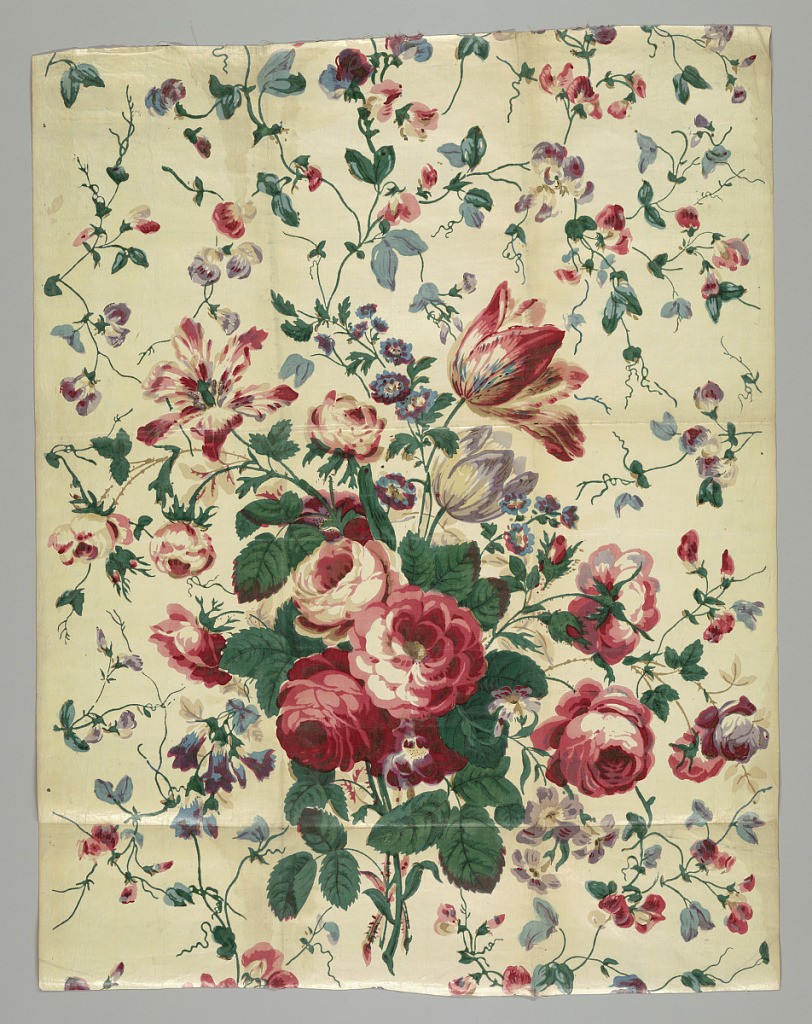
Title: Textile
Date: late 19th century
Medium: cotton Technique: printed on plain weave, glazed
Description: Bouquet of large-scale roses and tulips in polychrome on an off-white ground. Smaller meandering flowers fill the background.